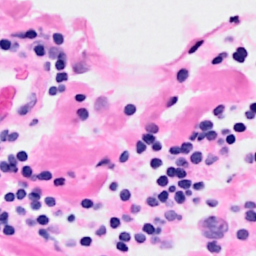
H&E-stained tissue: Breast